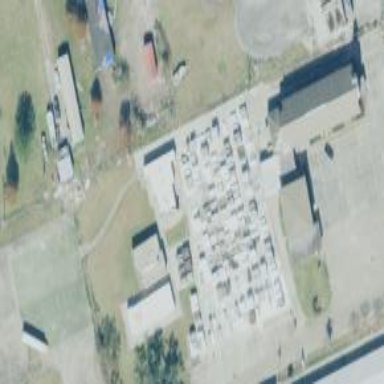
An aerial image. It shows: Cemetery.